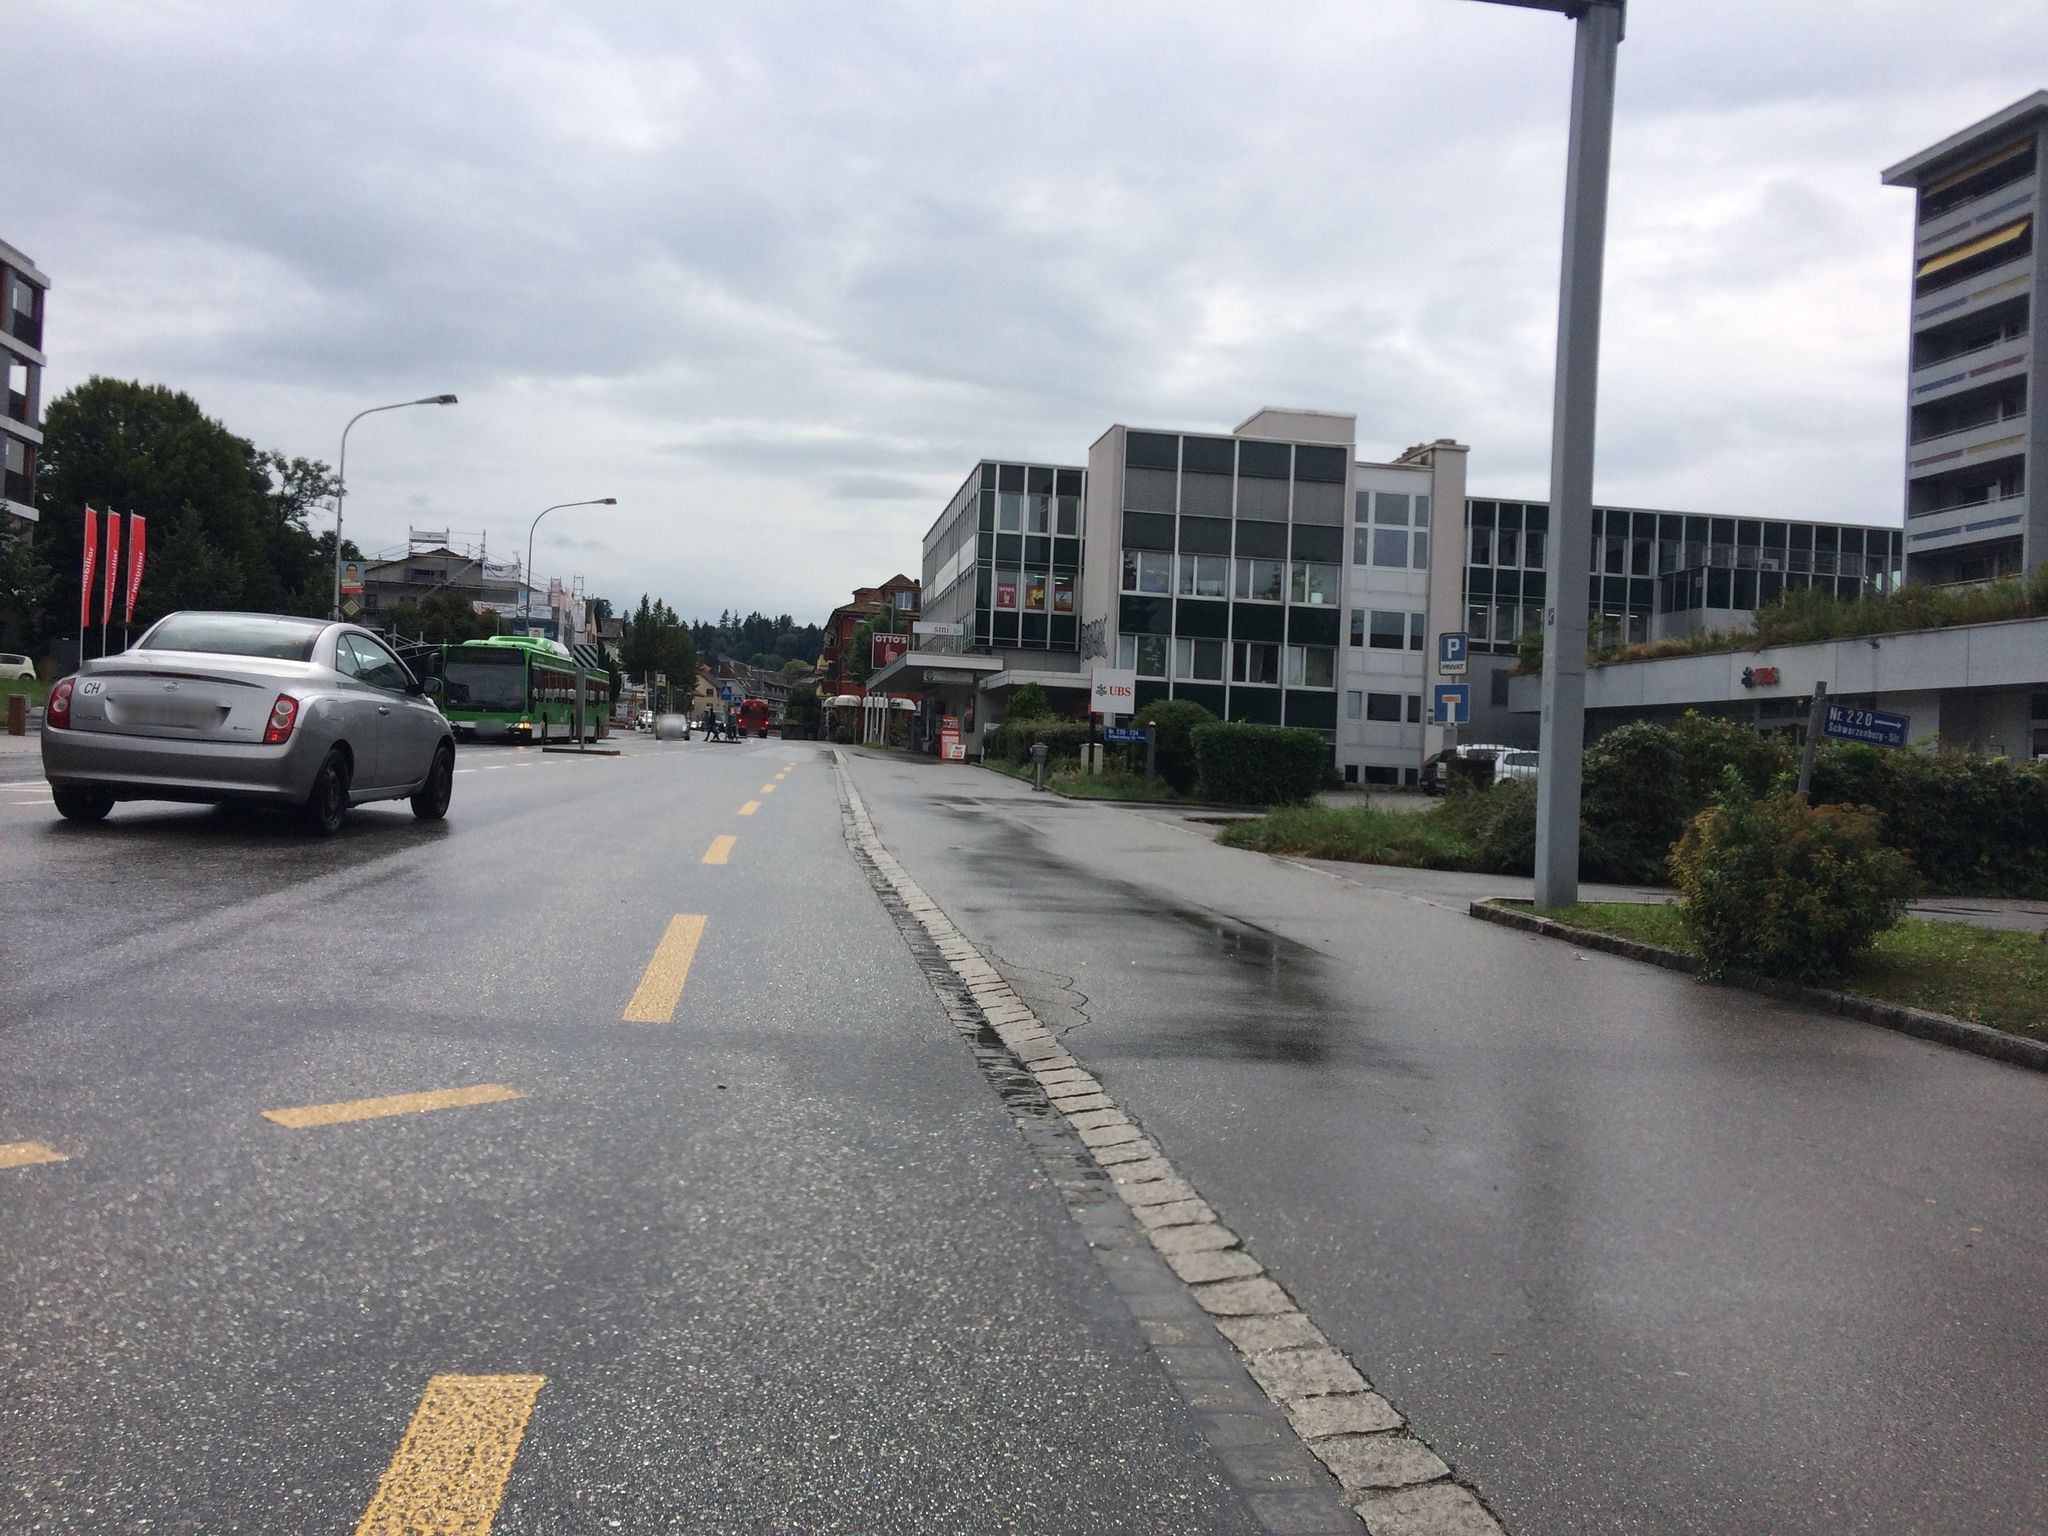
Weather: cloudy
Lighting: day
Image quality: good
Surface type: cycling surface
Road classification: footway
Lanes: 3
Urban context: urban centre
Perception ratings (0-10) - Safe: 6.02, Lively: 5.03, Beautiful: 9.19, Boring: 1.28, Depressing: 3.69, Wealthy: 5.81